Field crop: maize
Growth stage: 1
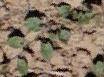
Species: convolvulus